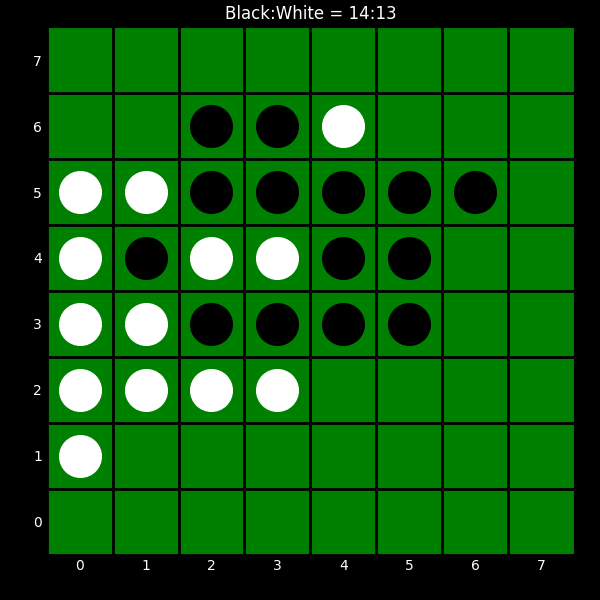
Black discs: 14
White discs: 13